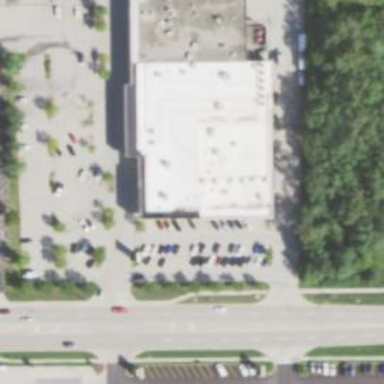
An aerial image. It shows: Commercial building.